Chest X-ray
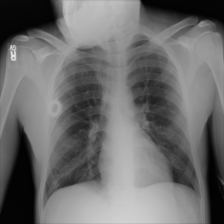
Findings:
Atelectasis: negative
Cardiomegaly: negative
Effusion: negative
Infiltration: positive
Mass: negative
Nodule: positive
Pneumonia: negative
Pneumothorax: negative
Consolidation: negative
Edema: negative
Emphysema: negative
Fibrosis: negative
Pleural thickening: negative
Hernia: negative